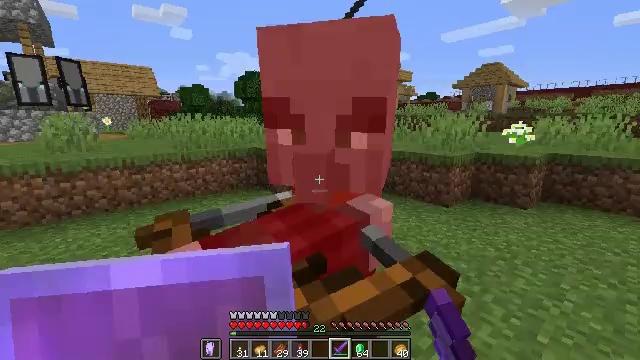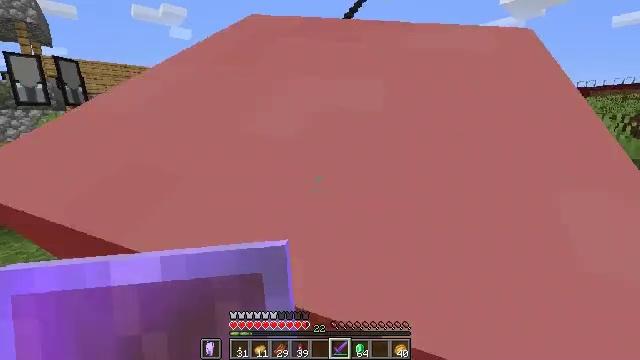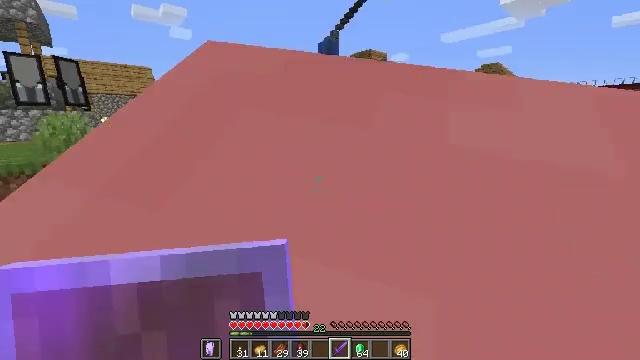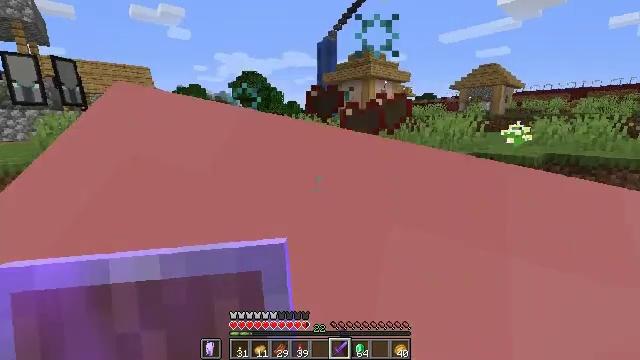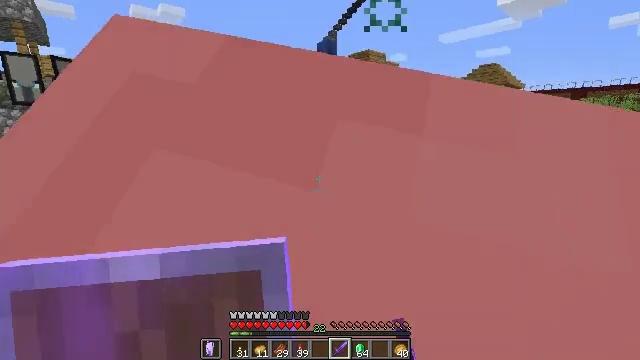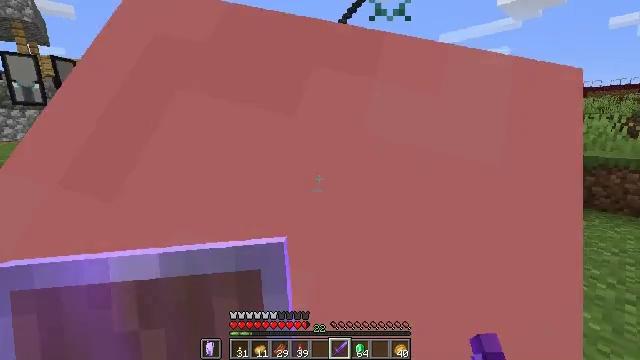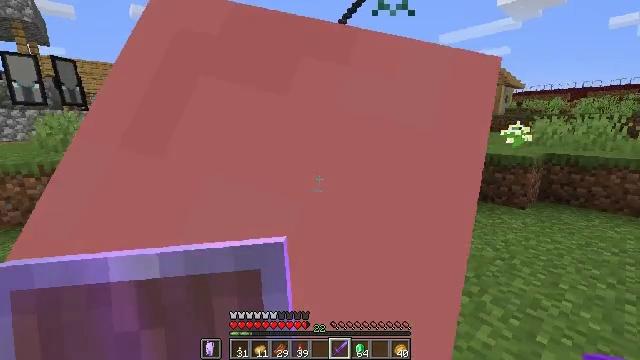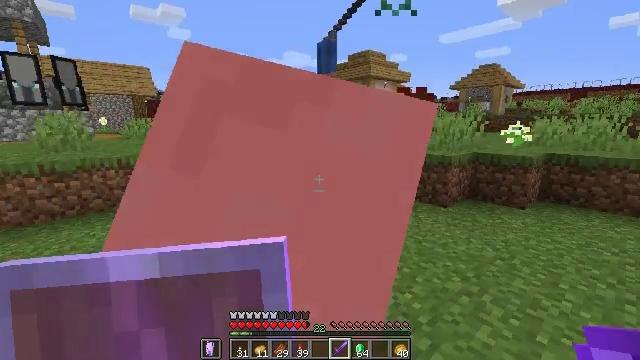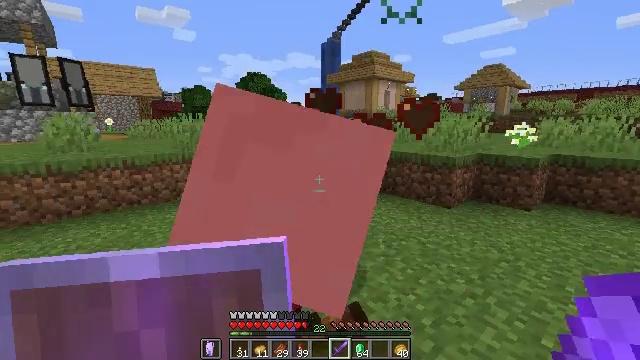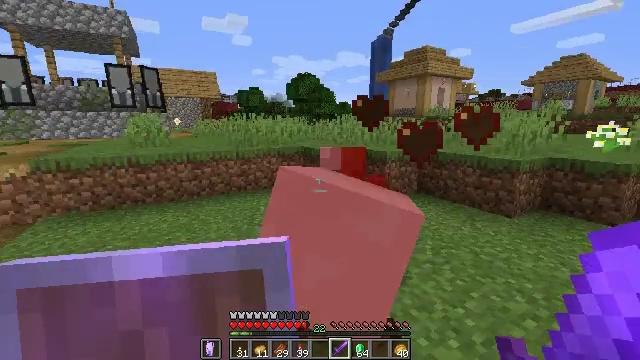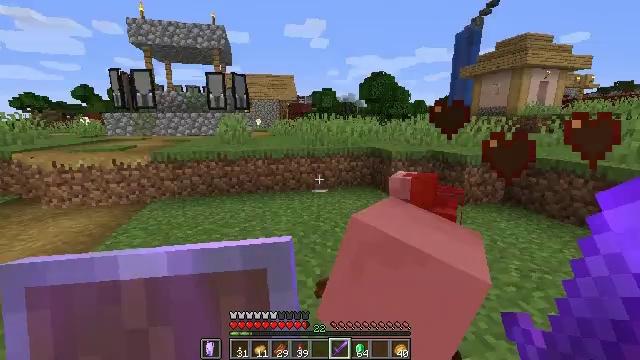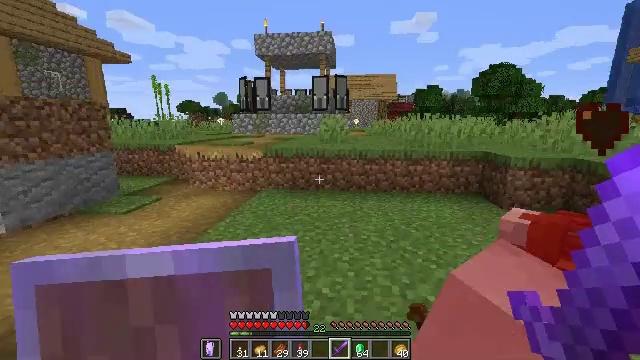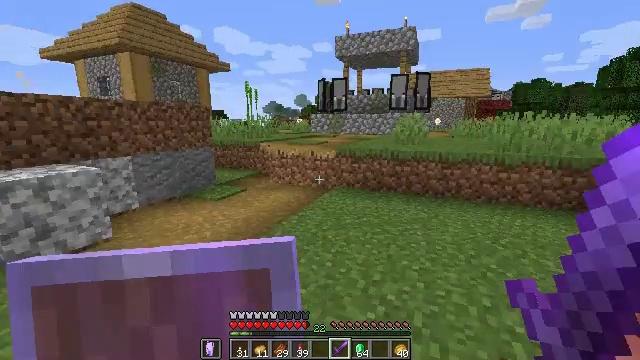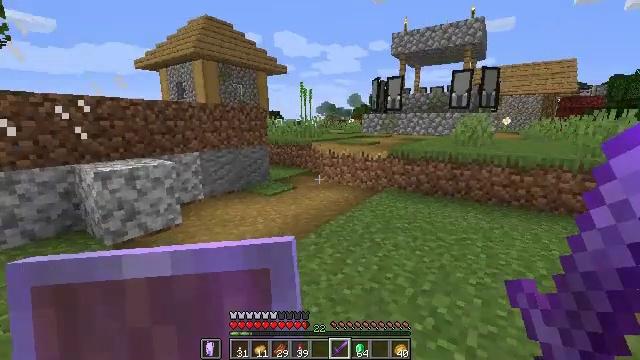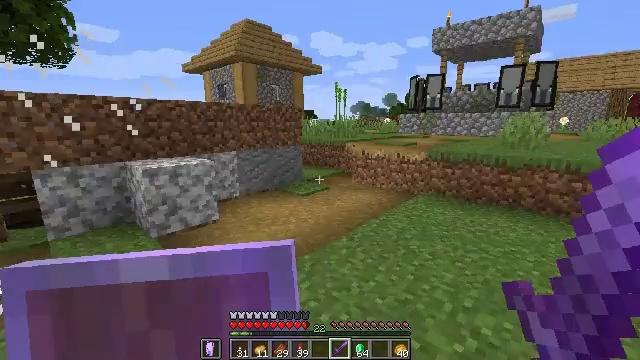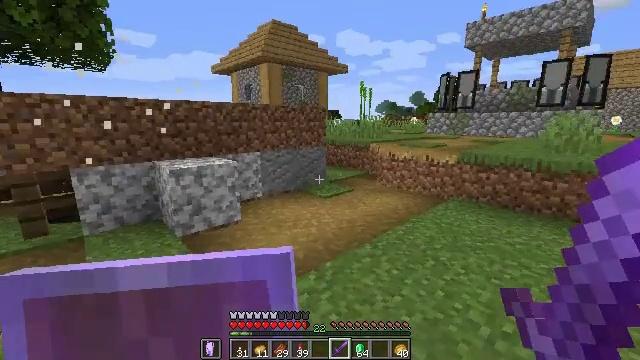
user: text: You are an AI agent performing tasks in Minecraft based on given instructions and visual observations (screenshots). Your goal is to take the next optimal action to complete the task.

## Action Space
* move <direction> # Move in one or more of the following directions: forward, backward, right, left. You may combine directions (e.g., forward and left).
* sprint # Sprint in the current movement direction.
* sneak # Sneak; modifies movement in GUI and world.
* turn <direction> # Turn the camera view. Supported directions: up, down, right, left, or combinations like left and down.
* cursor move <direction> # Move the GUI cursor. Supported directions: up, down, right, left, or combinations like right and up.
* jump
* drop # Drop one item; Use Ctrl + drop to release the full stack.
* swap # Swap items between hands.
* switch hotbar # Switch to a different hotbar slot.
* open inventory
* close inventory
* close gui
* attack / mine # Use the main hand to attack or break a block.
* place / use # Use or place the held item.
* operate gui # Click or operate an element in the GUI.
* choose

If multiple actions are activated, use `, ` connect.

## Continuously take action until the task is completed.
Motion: motion action
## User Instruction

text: Hunt animals.
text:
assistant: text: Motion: attack / mine
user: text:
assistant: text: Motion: attack / mine
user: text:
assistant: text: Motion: attack / mine
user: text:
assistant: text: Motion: attack / mine
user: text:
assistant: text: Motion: attack / mine
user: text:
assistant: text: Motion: attack / mine
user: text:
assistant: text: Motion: no_op
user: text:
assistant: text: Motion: no_op
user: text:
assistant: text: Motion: turn left
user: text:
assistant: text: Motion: turn left
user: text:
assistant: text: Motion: turn left
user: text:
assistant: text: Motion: turn left
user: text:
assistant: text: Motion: turn left
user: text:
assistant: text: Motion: move forward, turn left
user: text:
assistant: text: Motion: move forward, turn left
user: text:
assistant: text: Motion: move forward, turn left
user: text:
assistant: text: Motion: move forward, turn left
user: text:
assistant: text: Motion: move forward, turn left
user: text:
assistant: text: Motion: move forward, turn left
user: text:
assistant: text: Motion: move forward, turn left
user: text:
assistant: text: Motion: move forward, turn left
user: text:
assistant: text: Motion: move forward, turn left
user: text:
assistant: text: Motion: move forward, turn left
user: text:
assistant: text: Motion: move forward, turn left and down
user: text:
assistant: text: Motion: move forward, turn left, jump
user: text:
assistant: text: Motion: move forward, jump
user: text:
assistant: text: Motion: move forward, jump
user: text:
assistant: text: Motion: move forward, jump
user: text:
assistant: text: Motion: move forward, jump
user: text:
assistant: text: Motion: move forward, jump